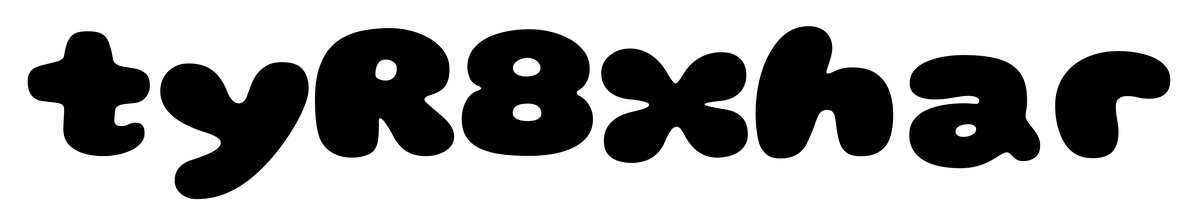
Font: Gluten_Black